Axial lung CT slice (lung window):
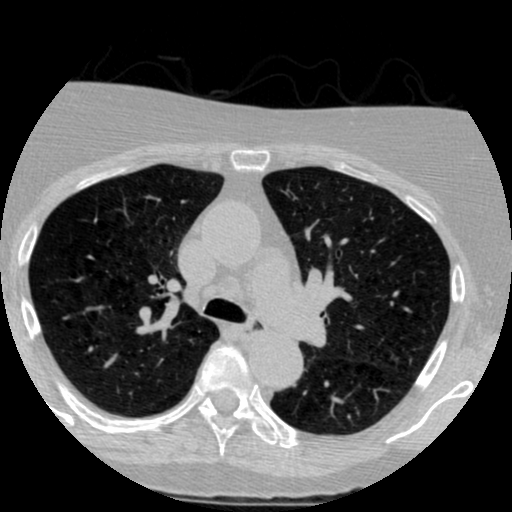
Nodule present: no